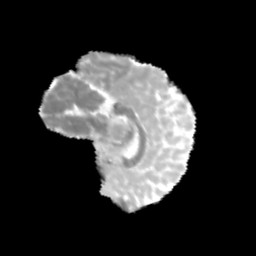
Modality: MD
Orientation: sagittal
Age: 13
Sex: male
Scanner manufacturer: siemens
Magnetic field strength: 3 T
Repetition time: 3.8 s
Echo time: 0.07 s